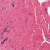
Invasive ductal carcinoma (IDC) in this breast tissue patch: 0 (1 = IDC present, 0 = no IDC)